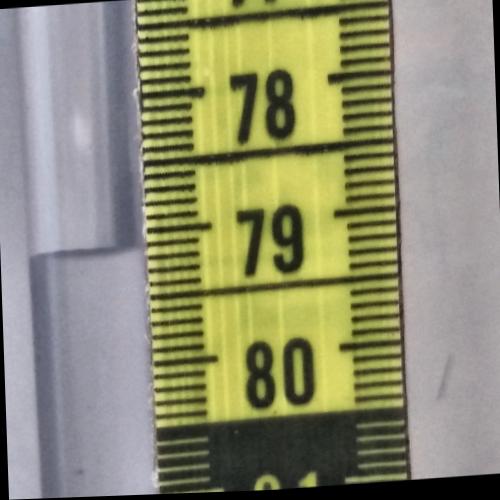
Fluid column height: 79.1 cm